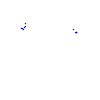
Particle: proton